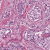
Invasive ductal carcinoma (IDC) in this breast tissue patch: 1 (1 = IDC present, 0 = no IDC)